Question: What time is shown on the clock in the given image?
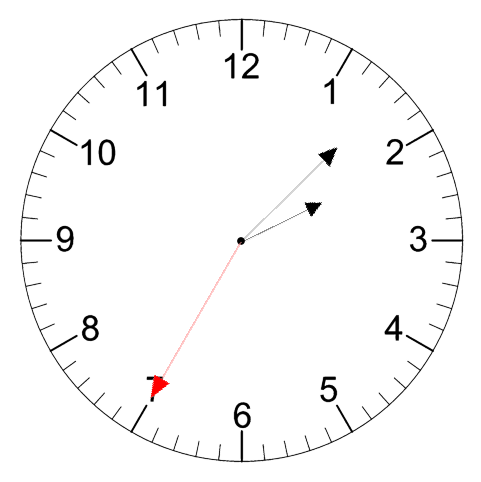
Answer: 02:07:35